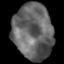
Tissue: lung
Cell type: T cells
Senescence score: 0.1303
Nuclear area (px): 2161
Mean DAPI intensity: 101.886